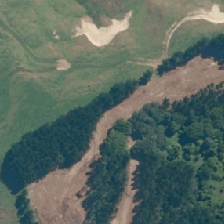
Land cover: harvested_forest